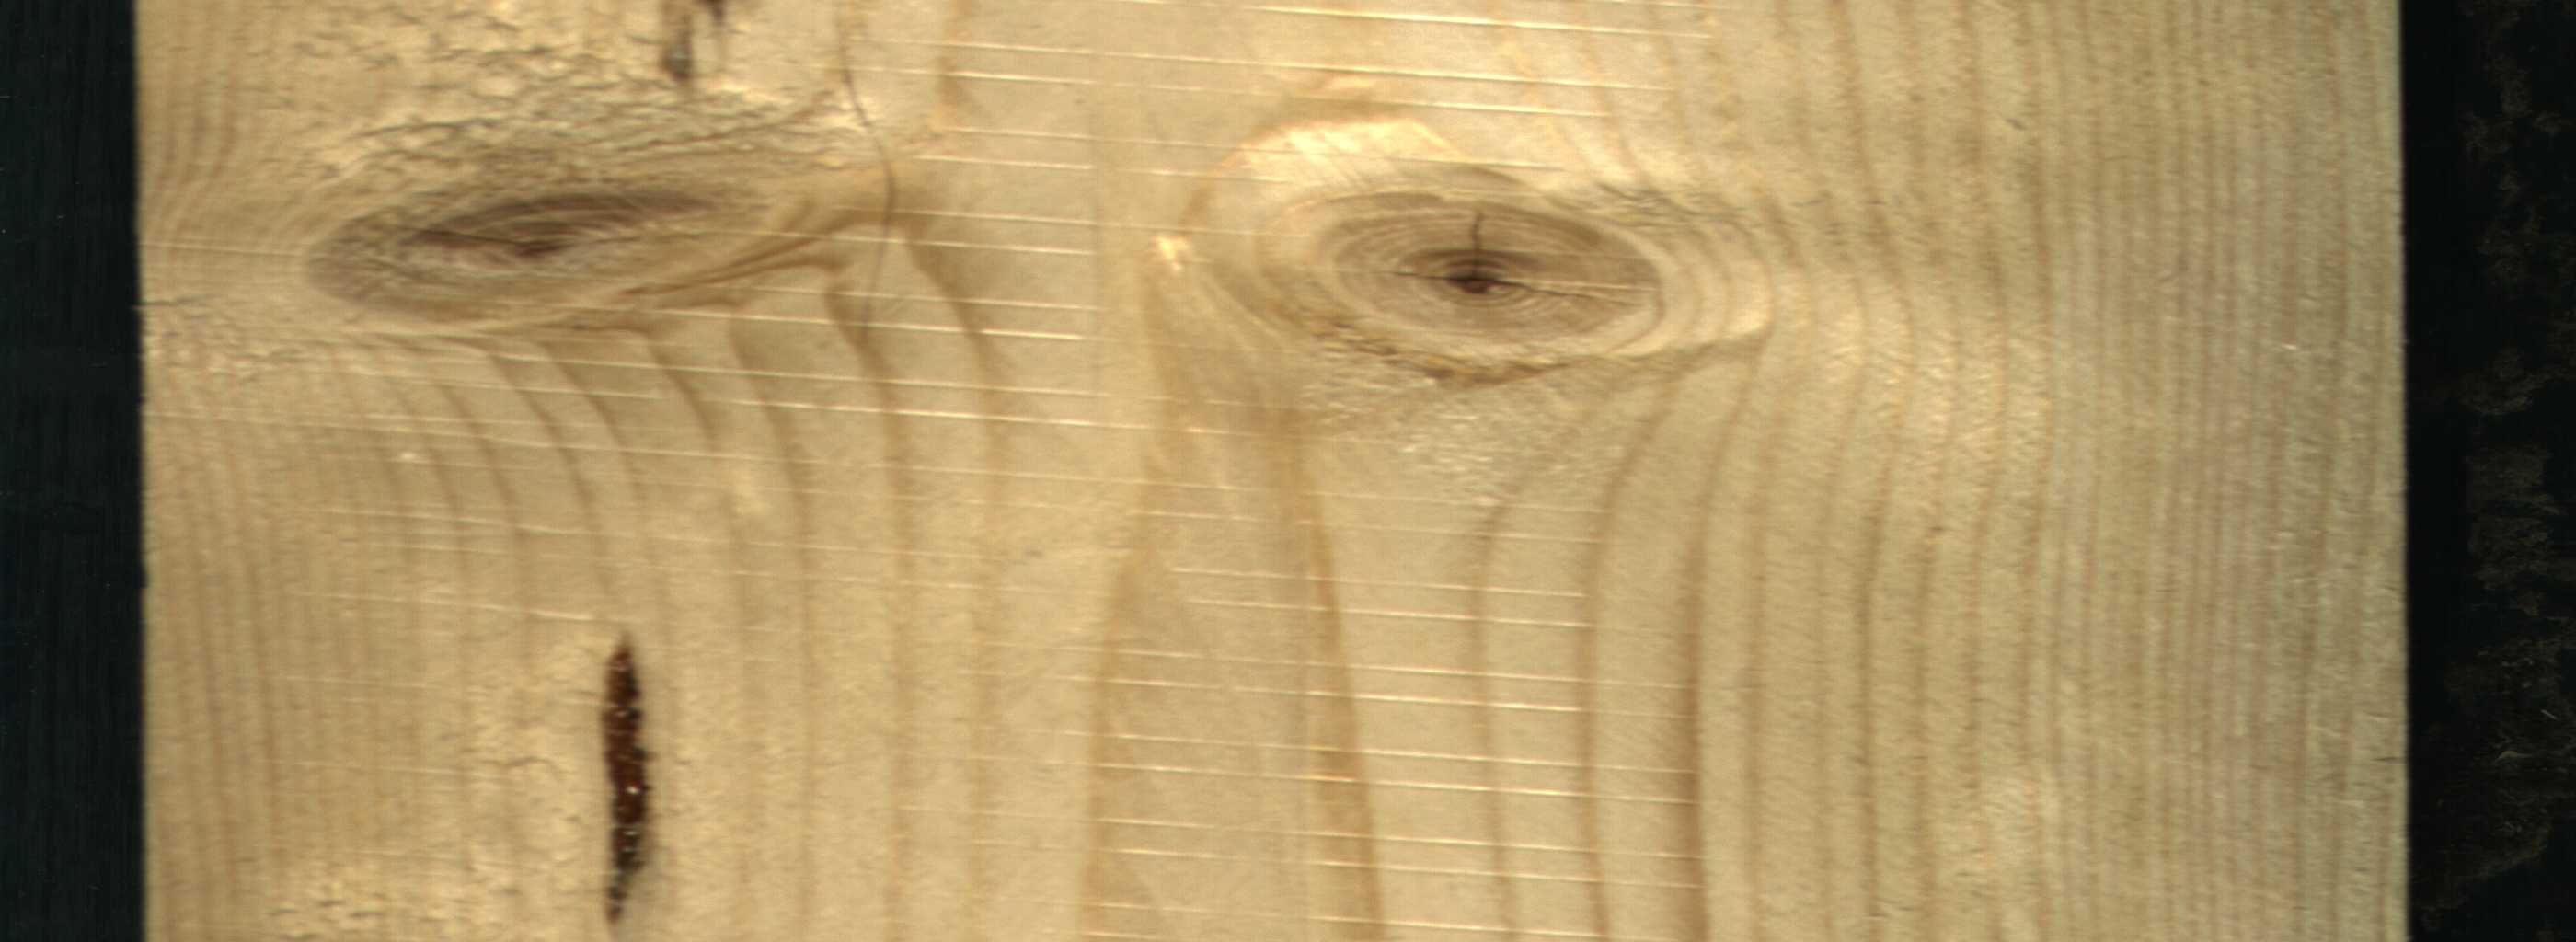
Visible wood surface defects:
resin
knot_with_crack
knot_with_crack
knot_with_crack
Live_Knot